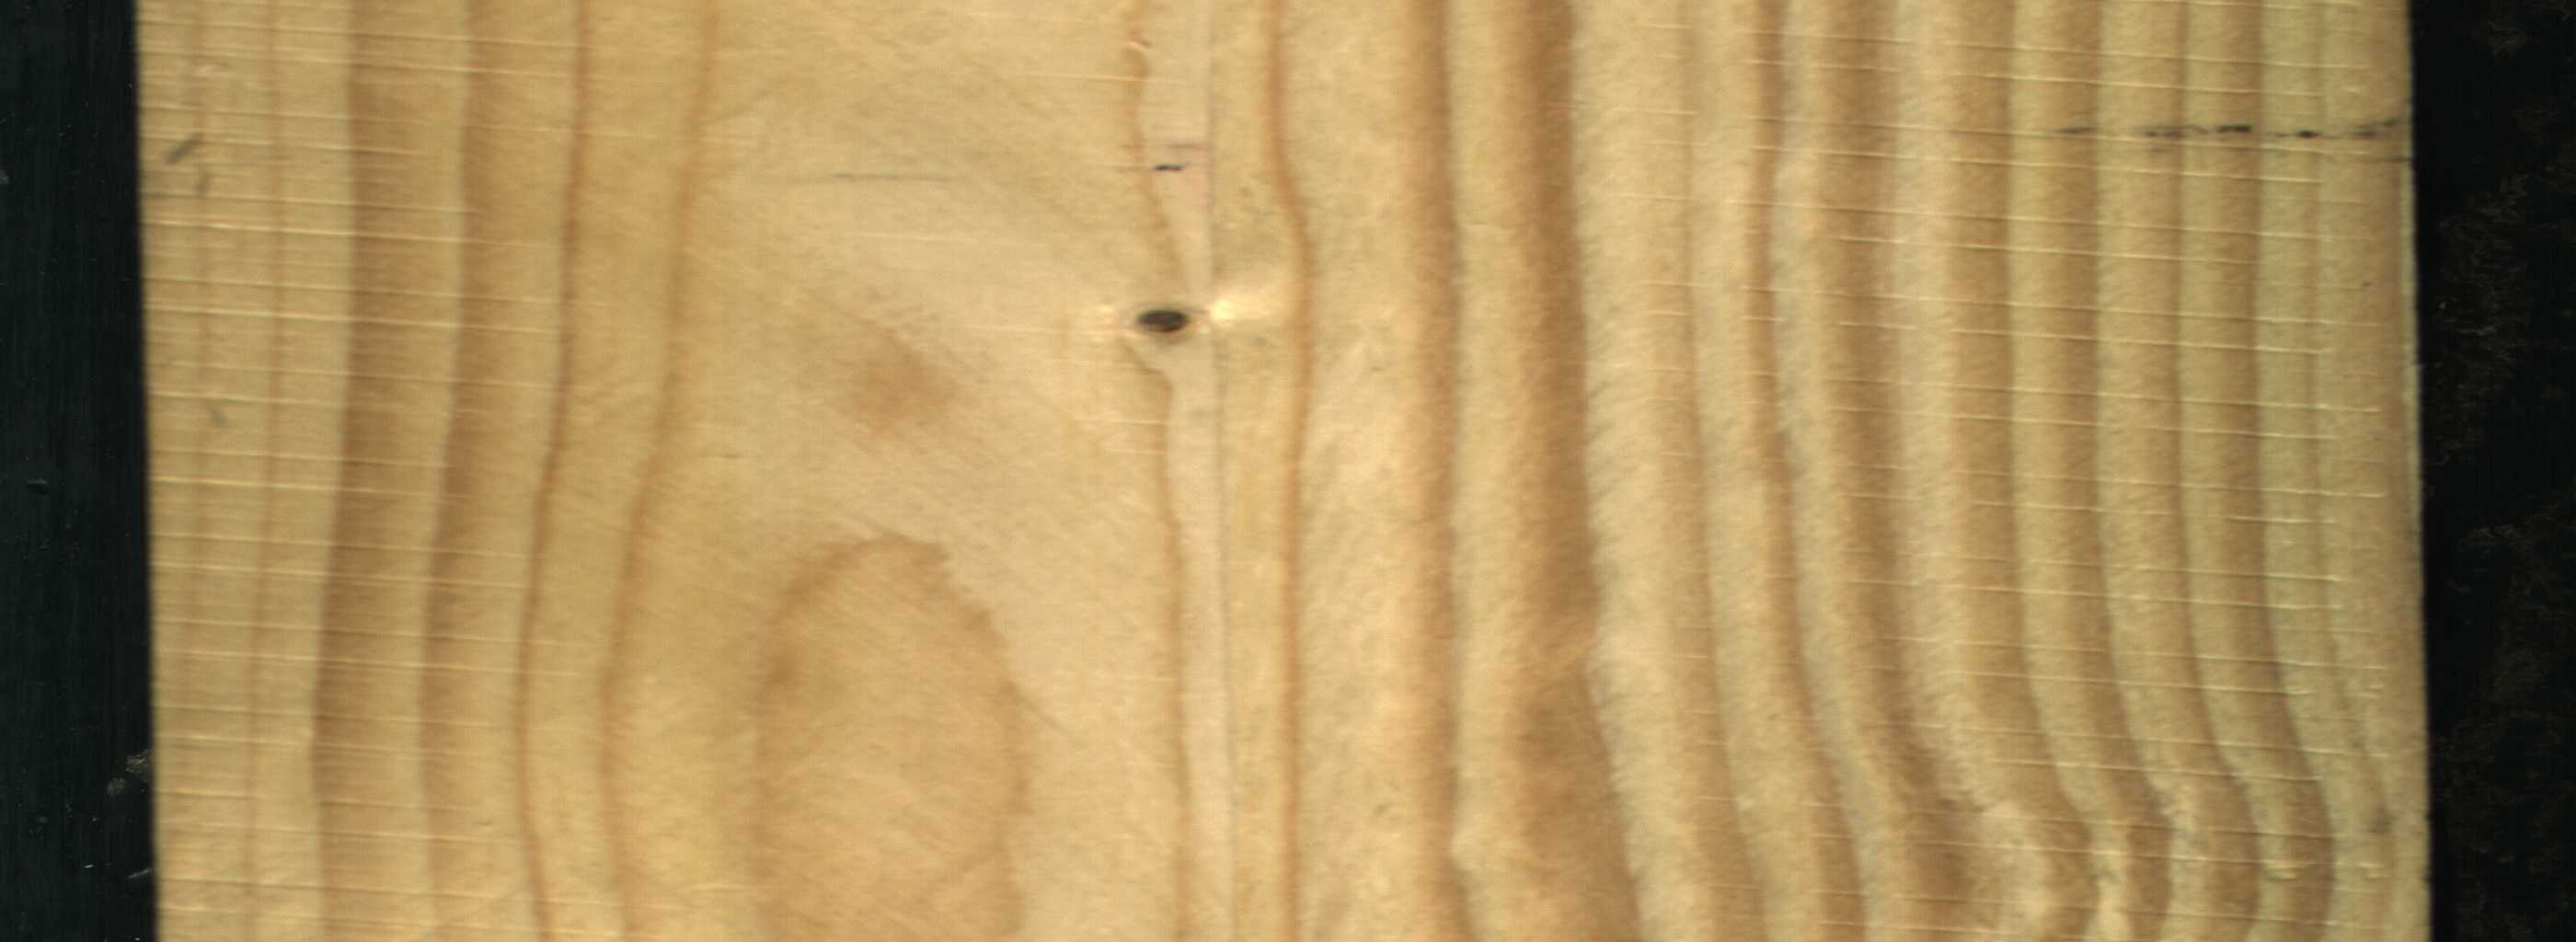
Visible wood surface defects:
Dead_Knot